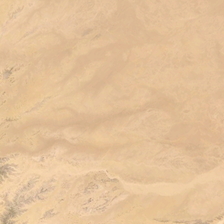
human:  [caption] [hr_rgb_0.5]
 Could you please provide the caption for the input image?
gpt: it is a piece of yellow desert .

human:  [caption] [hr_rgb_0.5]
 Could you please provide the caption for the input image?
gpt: it is a piece of yellow desert .

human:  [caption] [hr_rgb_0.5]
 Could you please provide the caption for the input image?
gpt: it is a piece of yellow desert .

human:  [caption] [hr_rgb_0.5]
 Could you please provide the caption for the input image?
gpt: it is a piece of yellow desert .

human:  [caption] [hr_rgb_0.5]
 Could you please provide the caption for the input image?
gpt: it is a piece of yellow desert .